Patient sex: F
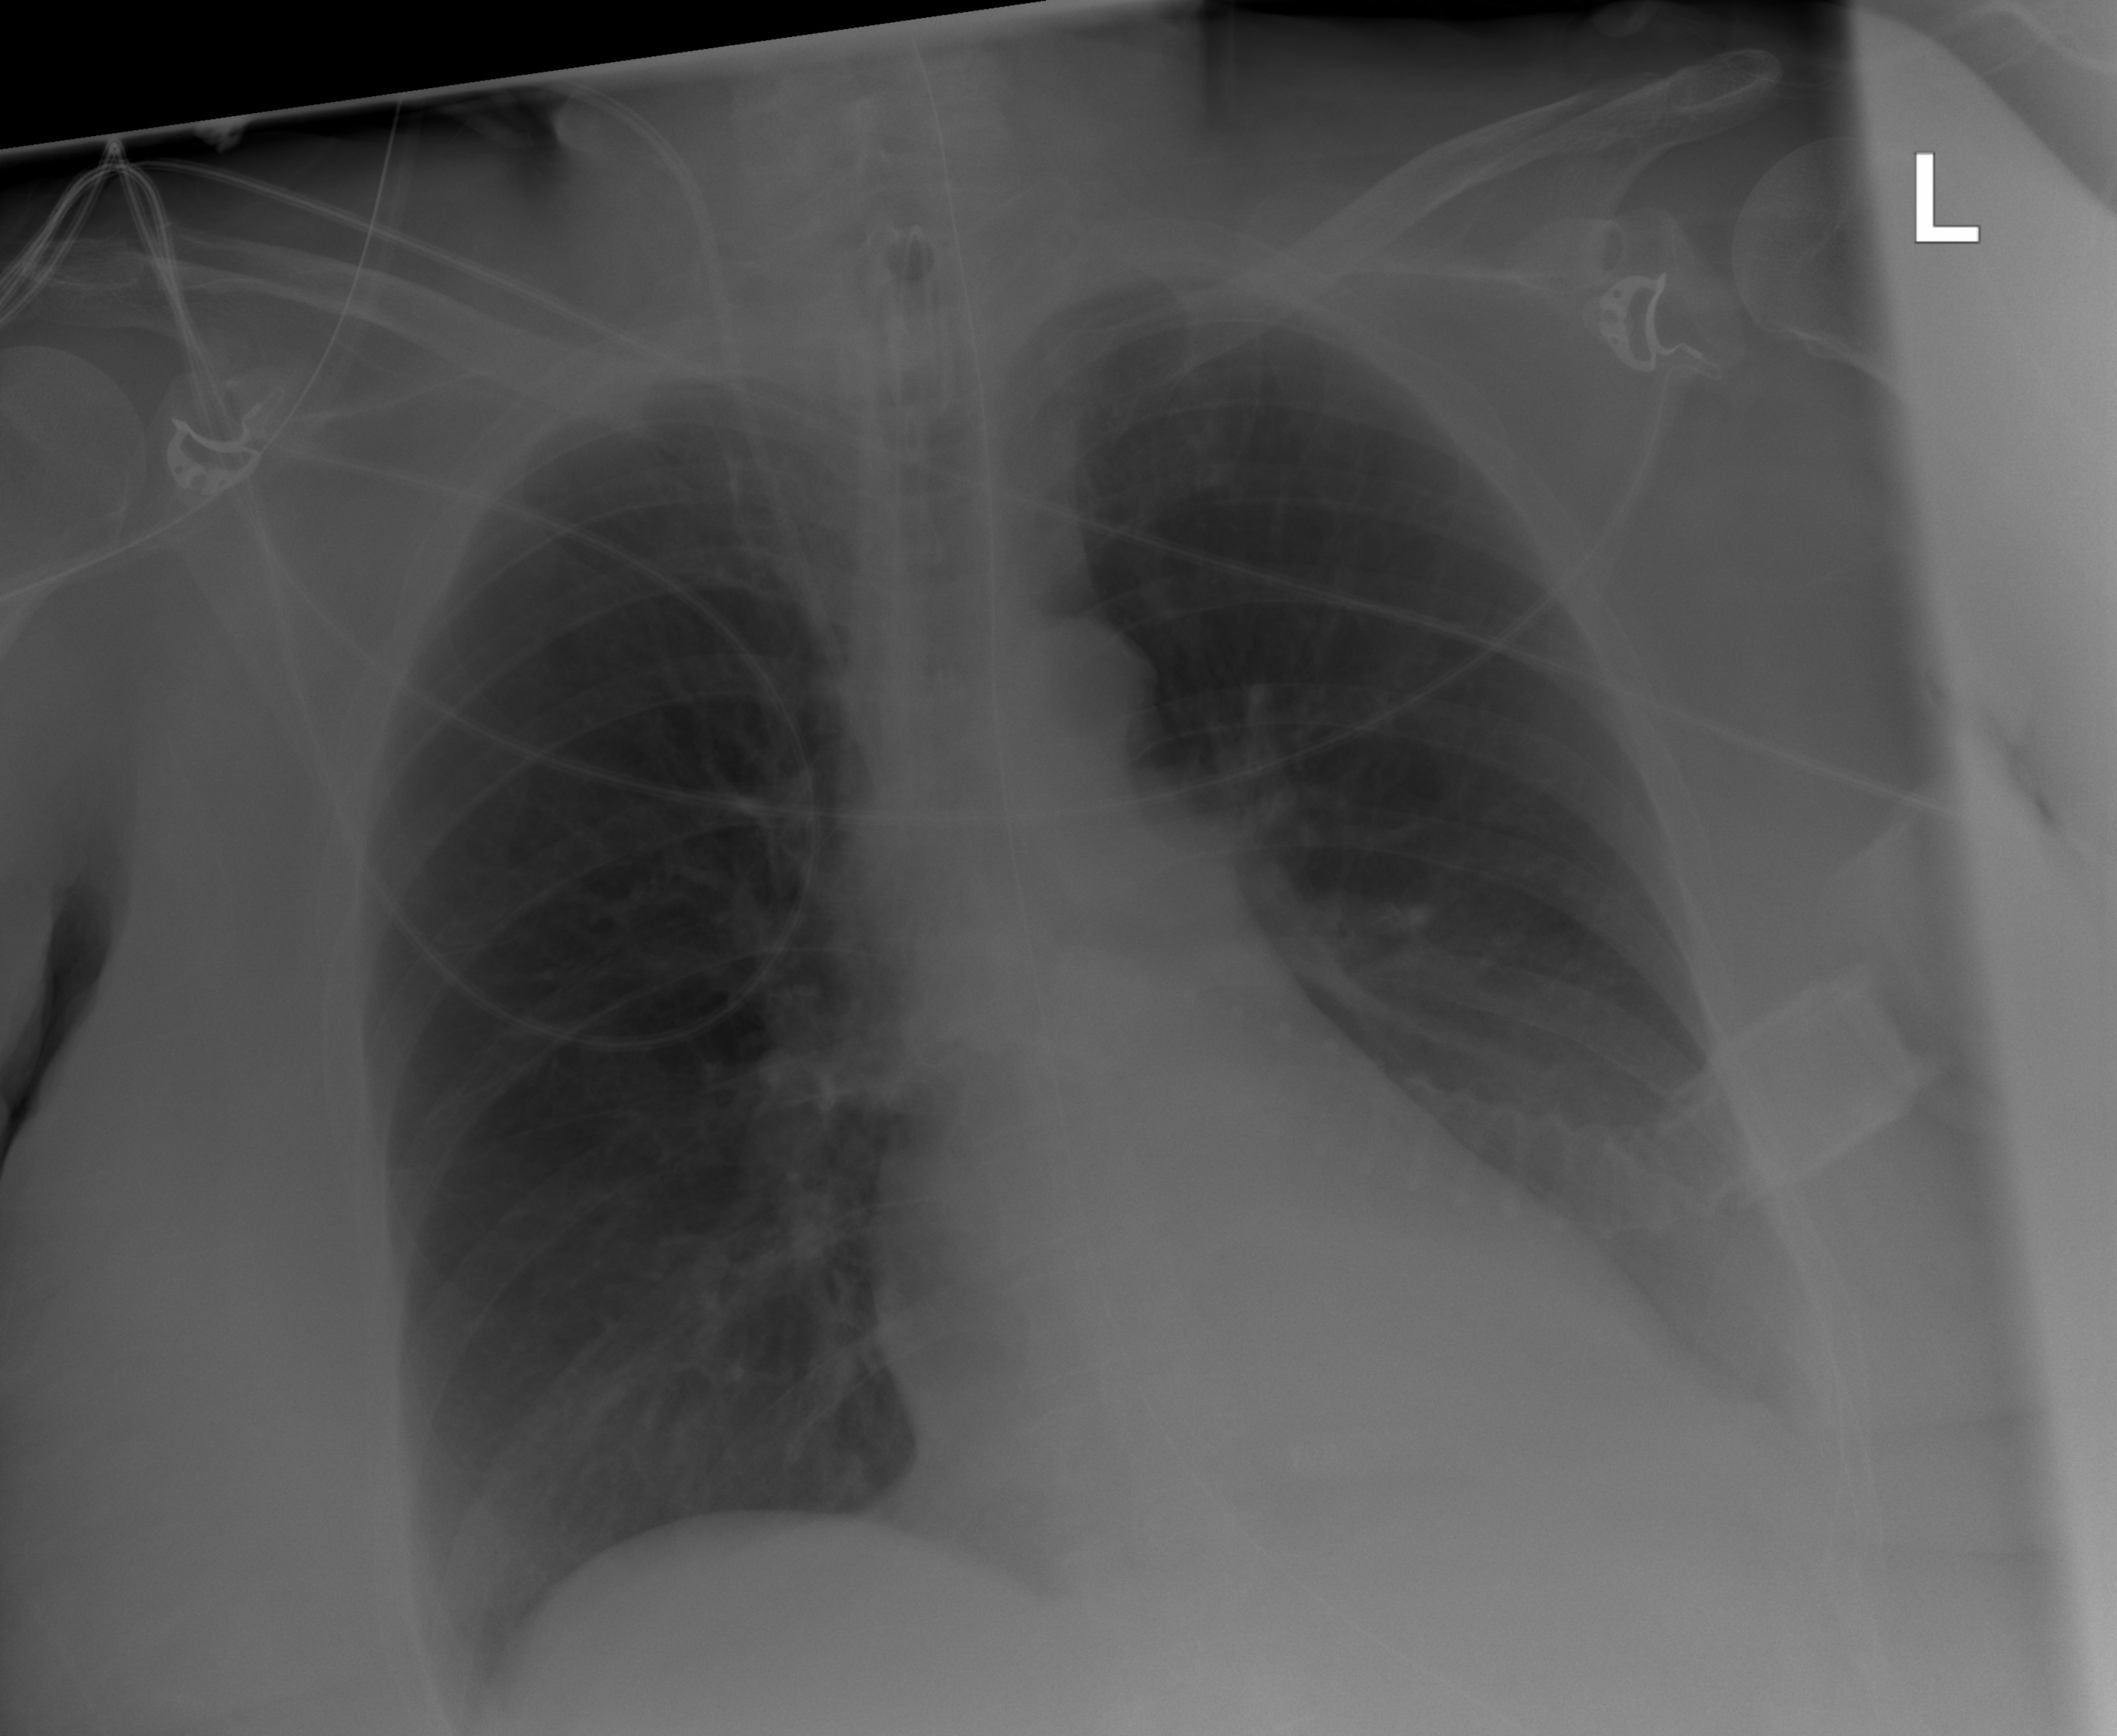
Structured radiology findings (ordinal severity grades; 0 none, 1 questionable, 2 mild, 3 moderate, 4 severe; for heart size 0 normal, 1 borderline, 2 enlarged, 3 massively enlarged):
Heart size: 0
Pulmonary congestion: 0
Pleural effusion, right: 0
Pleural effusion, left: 2
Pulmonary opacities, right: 0
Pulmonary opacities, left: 0
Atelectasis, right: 0
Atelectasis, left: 2